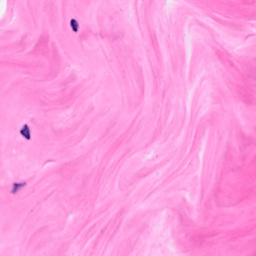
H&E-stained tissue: Breast